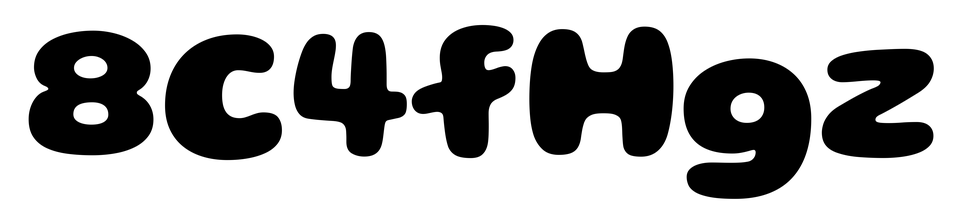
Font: Gluten_ExtraBold